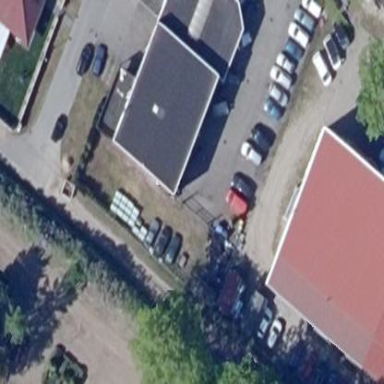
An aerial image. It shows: Building used as car repair shop.